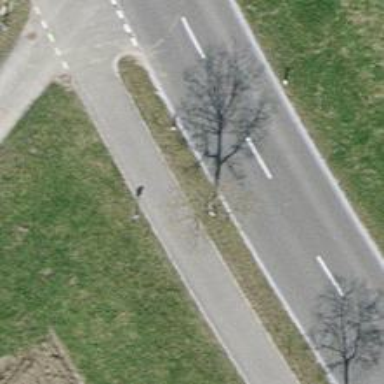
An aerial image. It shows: Urban tree adds touch of nature to the surroundings.